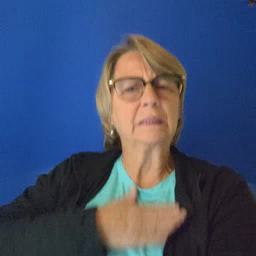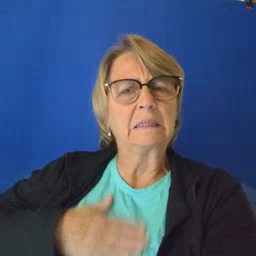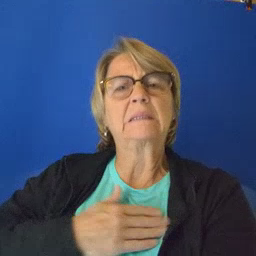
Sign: please